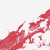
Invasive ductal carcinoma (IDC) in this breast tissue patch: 0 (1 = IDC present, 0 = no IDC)